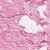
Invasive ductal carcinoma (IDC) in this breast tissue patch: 0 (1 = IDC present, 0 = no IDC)